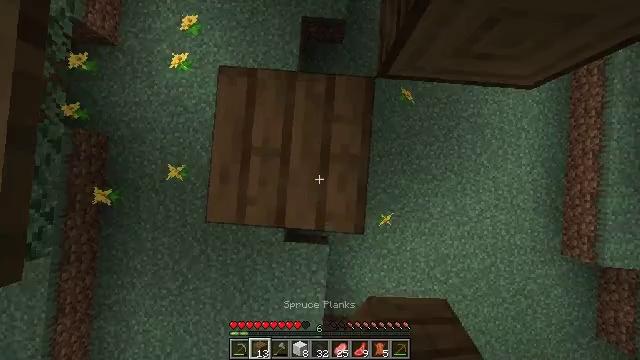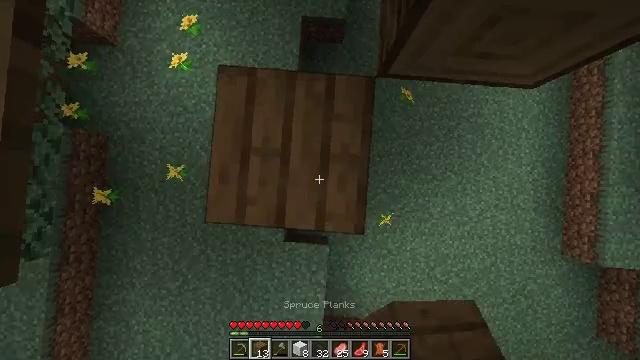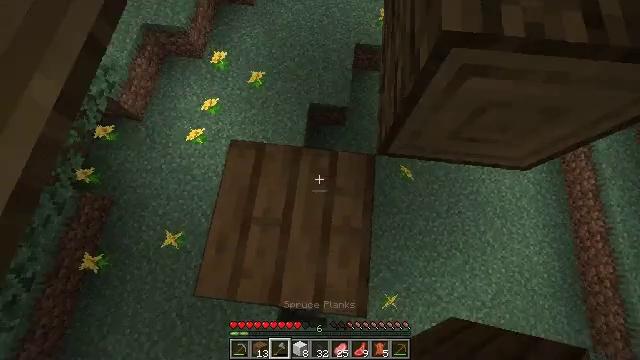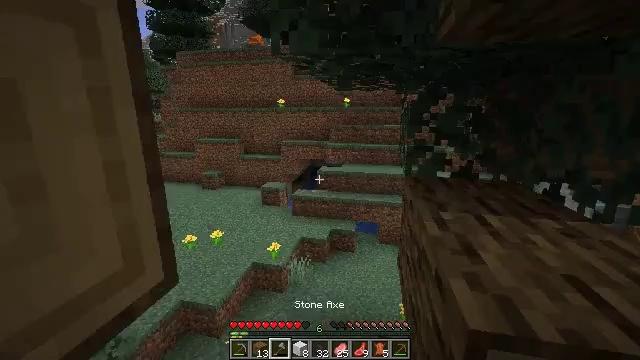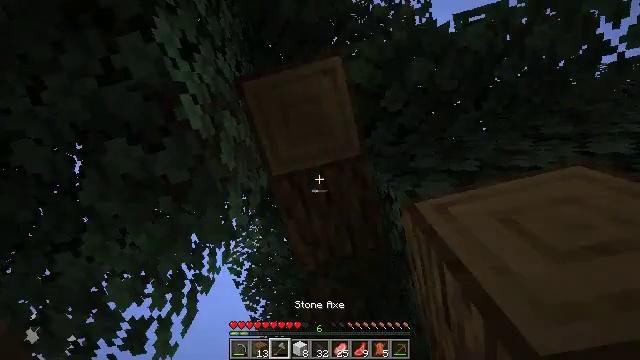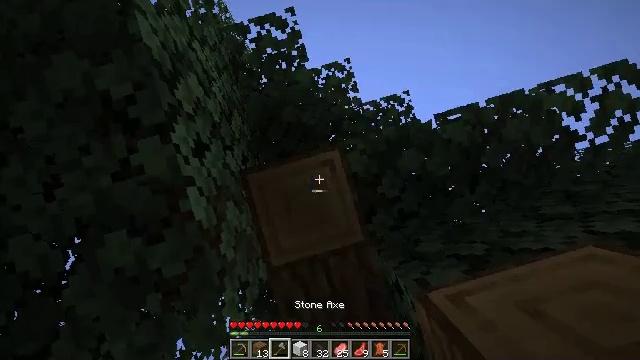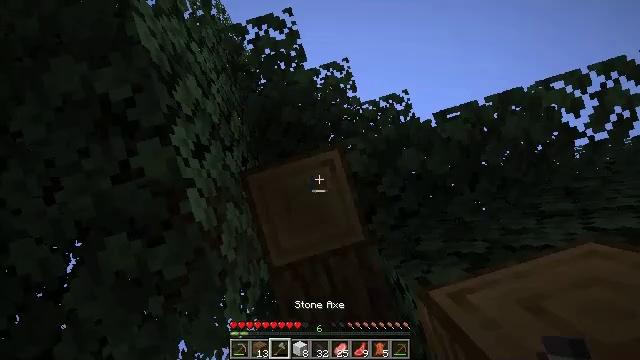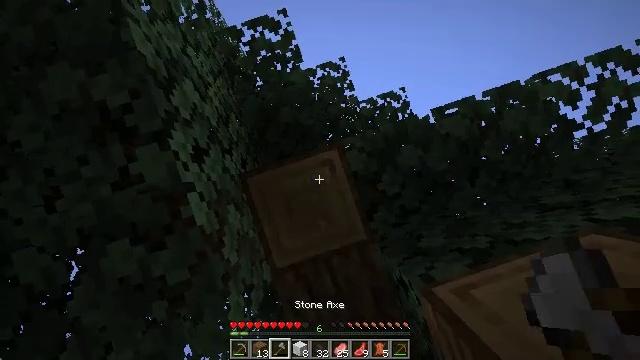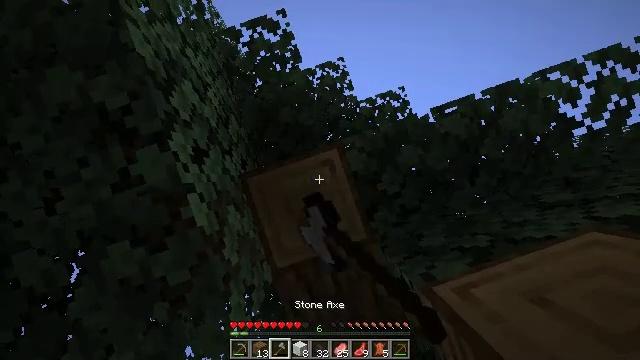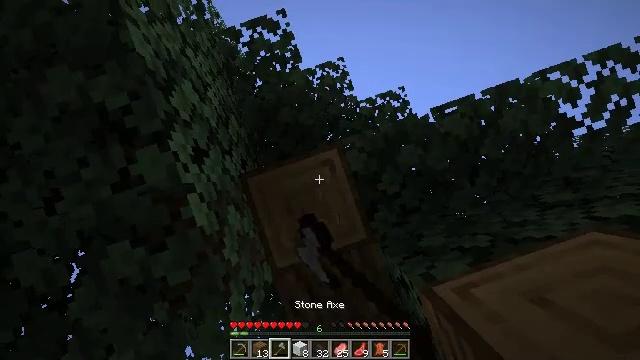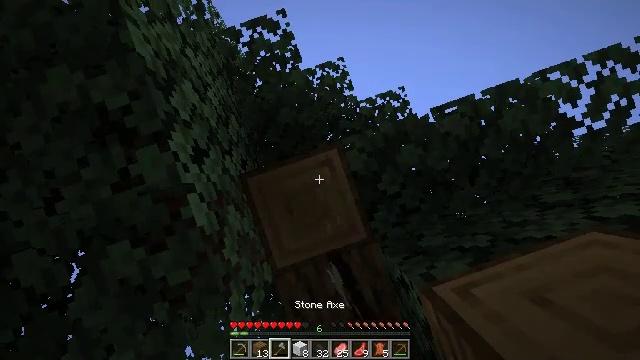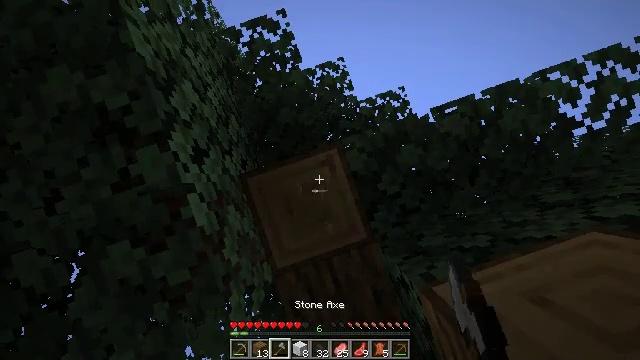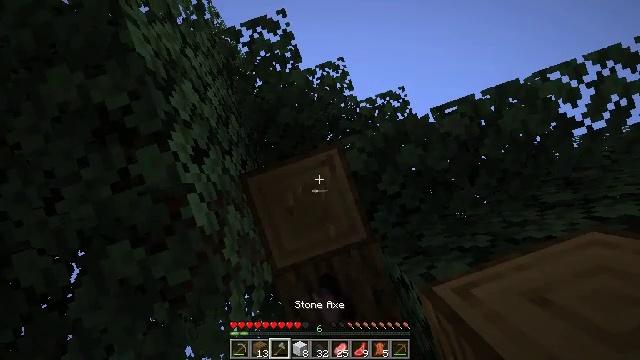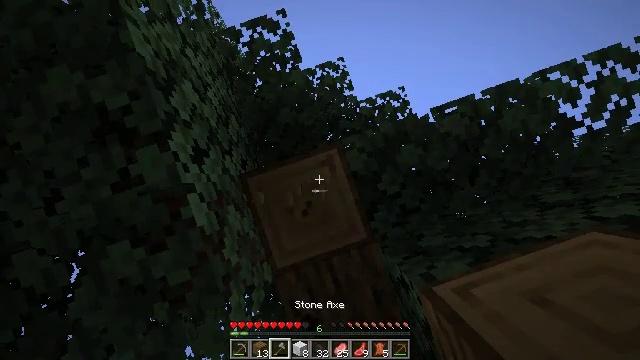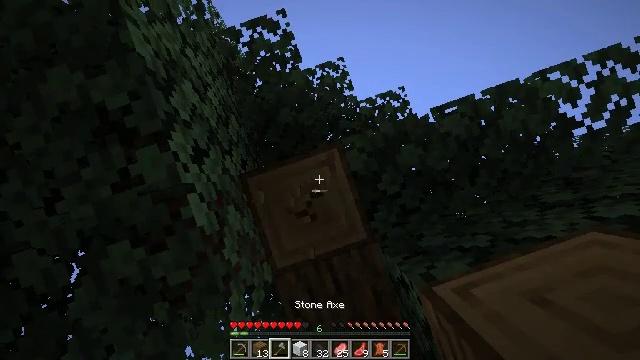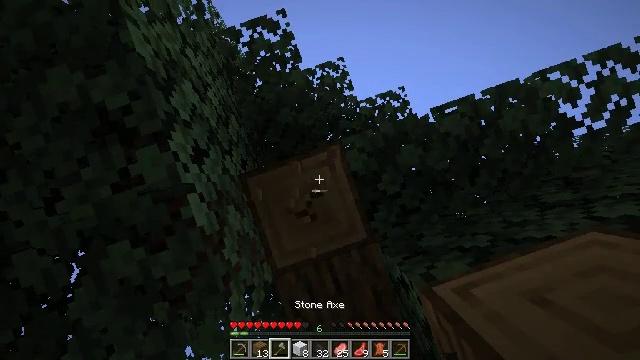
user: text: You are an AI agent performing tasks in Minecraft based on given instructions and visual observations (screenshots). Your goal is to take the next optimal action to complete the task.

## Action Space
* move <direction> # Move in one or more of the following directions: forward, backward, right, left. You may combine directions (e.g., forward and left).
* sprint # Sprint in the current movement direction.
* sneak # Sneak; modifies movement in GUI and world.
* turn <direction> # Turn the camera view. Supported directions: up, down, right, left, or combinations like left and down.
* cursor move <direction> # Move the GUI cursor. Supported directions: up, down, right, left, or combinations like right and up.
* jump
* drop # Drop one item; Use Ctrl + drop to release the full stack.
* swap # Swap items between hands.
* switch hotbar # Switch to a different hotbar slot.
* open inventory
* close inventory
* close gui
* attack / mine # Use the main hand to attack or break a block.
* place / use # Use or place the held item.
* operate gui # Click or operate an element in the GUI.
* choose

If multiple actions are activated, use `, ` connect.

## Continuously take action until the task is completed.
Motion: motion action
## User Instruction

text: Cut down the tree and harvest oak logs.
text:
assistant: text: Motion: jump
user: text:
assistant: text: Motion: turn left and up, switch to hotbar 3
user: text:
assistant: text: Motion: turn left and up, switch to hotbar 3
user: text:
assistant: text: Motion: turn left and up, switch to hotbar 3
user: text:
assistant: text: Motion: turn left and up
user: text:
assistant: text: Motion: turn up
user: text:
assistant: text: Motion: turn left and up, attack / mine
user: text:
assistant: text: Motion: attack / mine
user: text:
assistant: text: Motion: attack / mine
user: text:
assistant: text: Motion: attack / mine
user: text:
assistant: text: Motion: attack / mine
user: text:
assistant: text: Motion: attack / mine
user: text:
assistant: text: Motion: attack / mine
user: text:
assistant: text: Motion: attack / mine
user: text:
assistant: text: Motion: attack / mine
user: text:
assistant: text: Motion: attack / mine
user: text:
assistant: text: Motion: attack / mine
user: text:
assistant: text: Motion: turn down, attack / mine
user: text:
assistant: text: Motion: turn down, attack / mine
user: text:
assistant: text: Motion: attack / mine
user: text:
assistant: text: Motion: attack / mine
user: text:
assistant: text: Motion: attack / mine
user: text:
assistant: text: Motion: attack / mine
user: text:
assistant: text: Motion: attack / mine
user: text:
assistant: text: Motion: attack / mine
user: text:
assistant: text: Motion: attack / mine
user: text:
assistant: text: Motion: attack / mine
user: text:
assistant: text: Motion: attack / mine
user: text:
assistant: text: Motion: attack / mine
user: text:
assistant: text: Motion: attack / mine